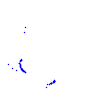
Particle: proton